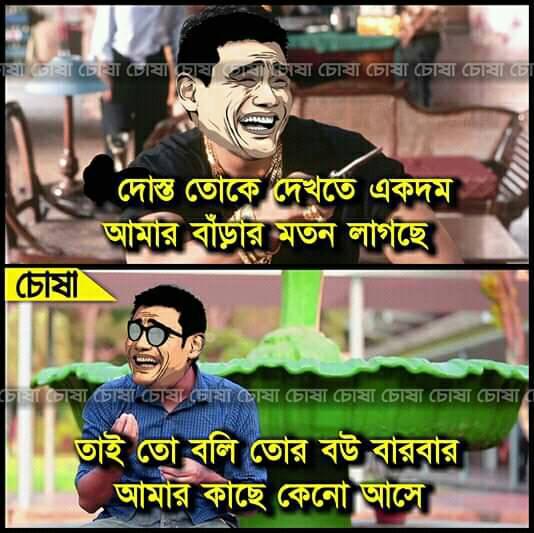
Caption: দোস্ত তোকে দেখতে একদম আমার বাড়ার মতন লাগছে    তাই তো বলি তোর বউ বারবার আমার কাছে কেনো আসে
Label: non-hate